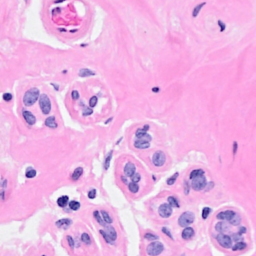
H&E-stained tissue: Breast